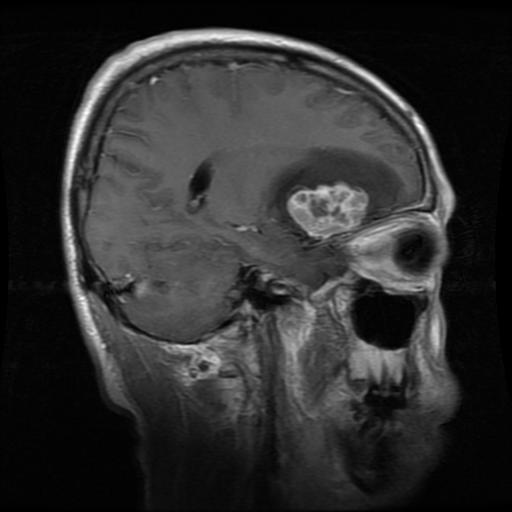
Label: meningioma